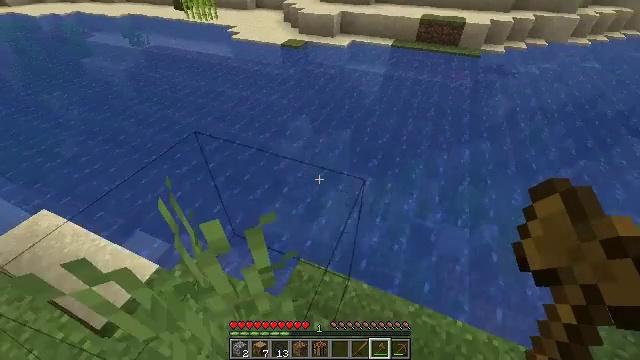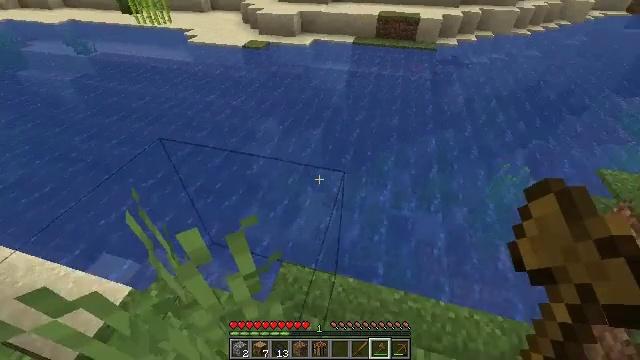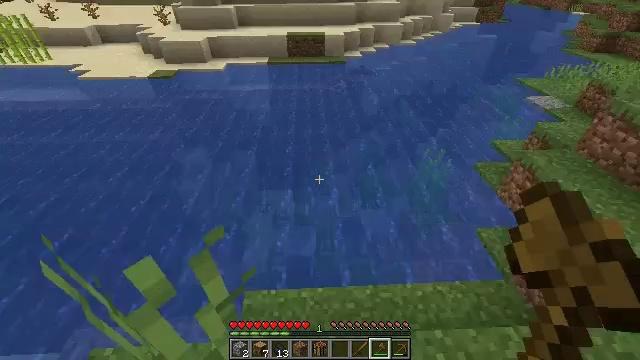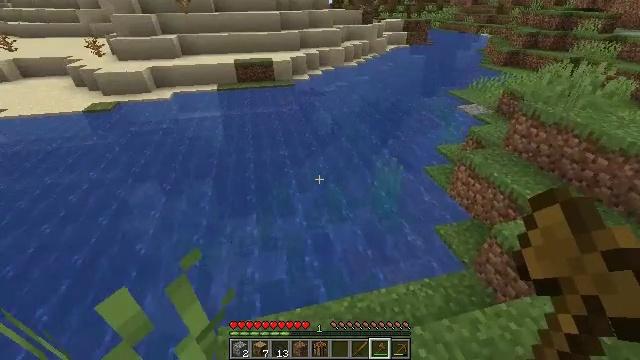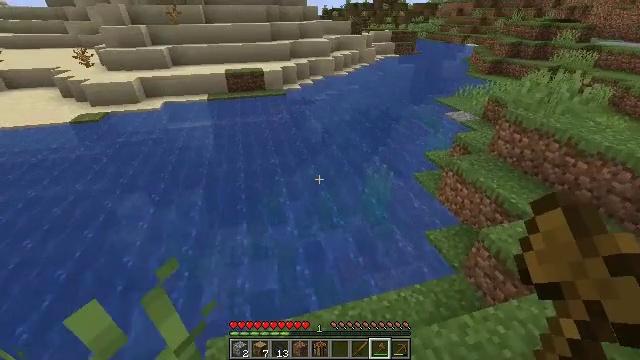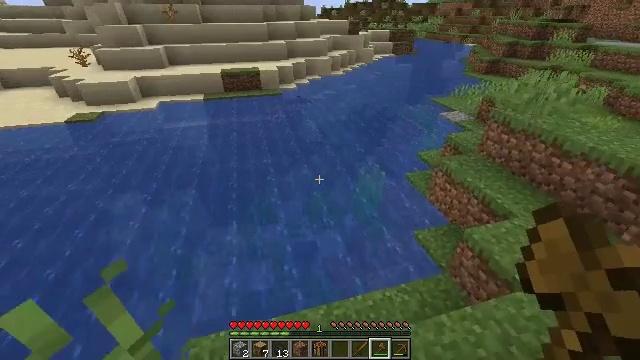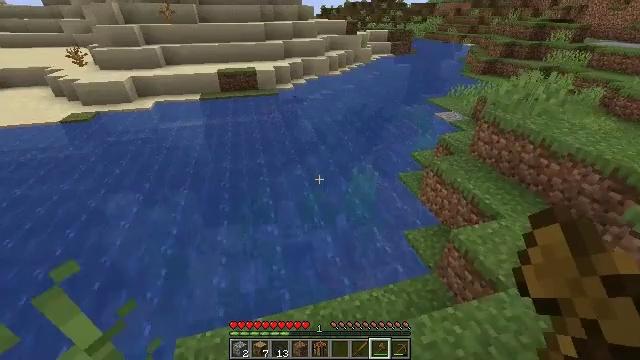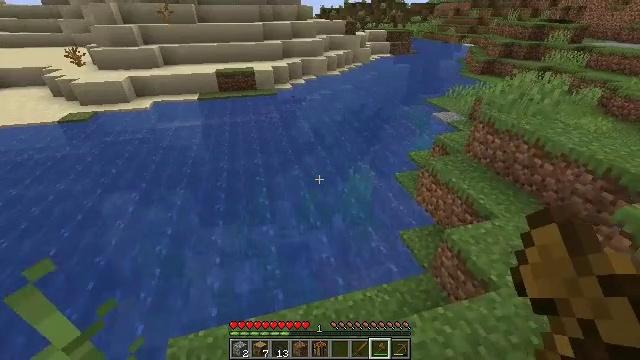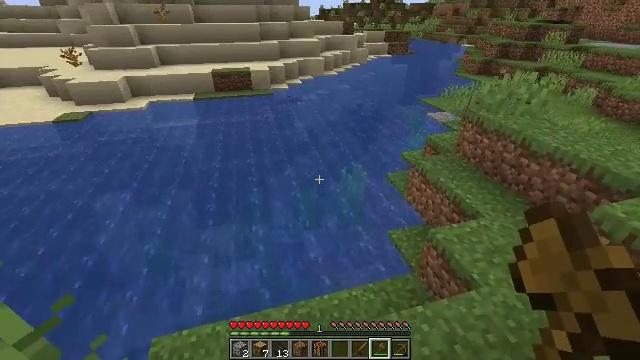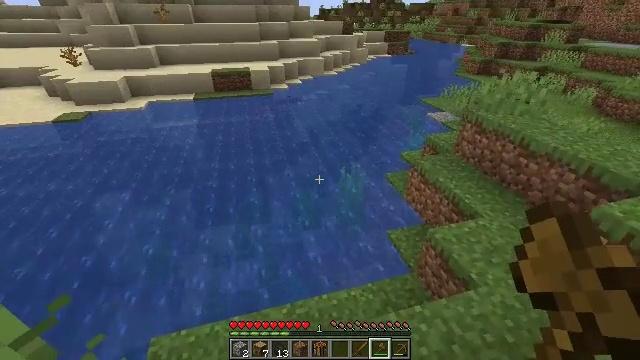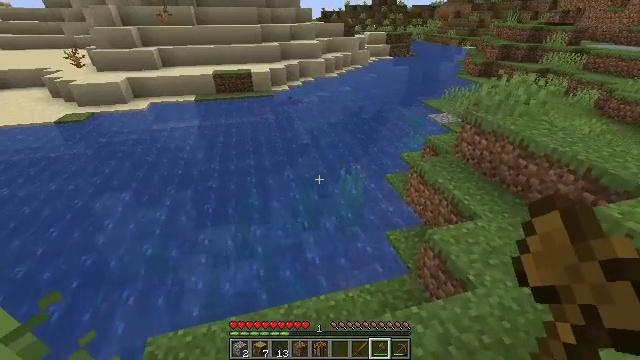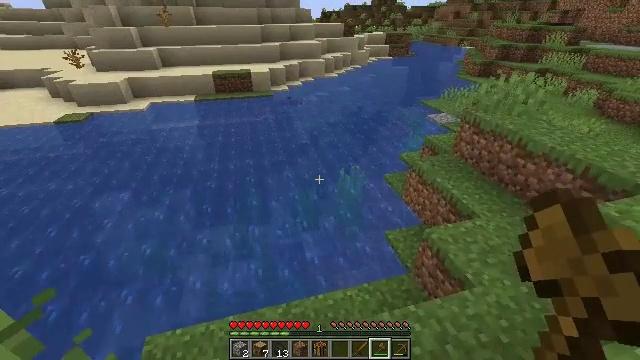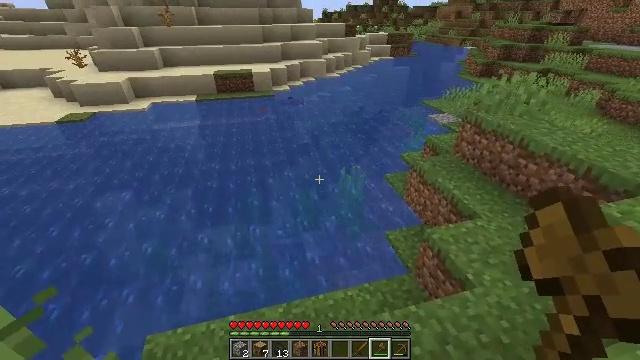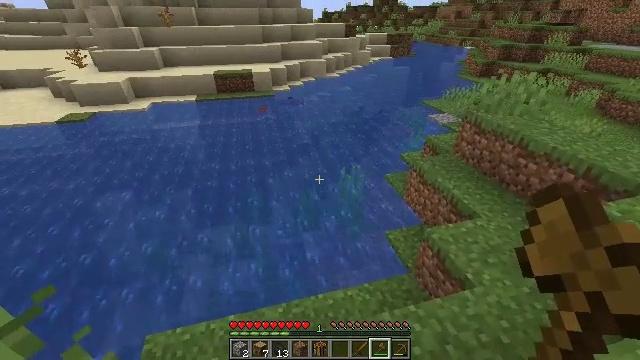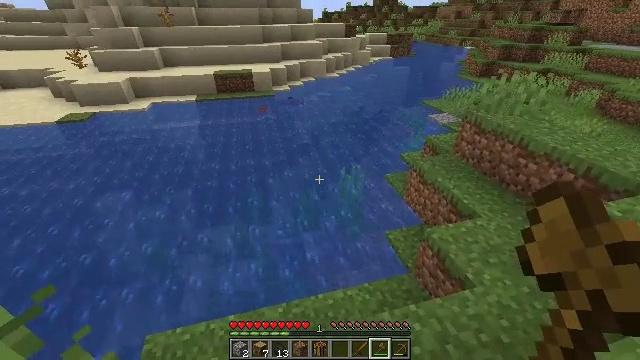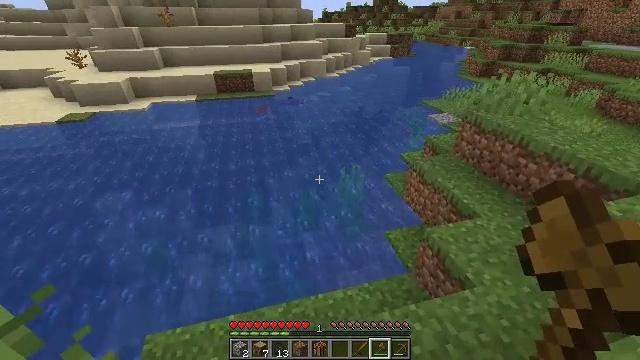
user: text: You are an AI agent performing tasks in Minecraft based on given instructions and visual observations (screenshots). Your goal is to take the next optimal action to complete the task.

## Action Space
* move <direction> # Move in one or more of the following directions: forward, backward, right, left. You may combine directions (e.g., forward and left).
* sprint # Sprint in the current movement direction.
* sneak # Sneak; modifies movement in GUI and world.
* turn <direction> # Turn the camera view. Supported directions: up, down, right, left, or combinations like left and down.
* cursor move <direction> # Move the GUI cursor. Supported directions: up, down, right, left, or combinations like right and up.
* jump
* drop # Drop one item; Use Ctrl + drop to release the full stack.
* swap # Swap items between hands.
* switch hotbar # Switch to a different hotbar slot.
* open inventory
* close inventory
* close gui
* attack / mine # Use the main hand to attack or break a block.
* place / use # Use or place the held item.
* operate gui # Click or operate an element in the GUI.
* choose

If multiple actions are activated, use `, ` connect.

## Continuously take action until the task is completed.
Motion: motion action
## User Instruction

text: Hunt a salmon.
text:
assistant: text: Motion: turn right
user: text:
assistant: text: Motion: turn right and up
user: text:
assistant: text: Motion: move right, turn right and up
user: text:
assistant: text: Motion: move right, turn right and up
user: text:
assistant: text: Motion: move right
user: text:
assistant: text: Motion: move right
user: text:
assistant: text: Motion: move right
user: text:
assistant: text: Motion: no_op
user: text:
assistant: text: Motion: no_op
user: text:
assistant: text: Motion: no_op
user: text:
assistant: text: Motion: no_op
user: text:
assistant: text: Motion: no_op
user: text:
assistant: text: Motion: no_op
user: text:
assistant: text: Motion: no_op
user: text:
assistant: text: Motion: no_op
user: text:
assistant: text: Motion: no_op
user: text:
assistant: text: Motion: no_op
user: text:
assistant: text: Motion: no_op
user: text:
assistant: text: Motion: no_op
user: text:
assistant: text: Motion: no_op
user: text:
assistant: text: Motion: move right
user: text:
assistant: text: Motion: move right
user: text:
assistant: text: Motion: move right
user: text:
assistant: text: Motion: move right
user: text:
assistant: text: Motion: move right
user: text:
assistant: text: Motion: move forward and move right
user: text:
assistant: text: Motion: move forward and move right
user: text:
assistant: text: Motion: move forward and move right
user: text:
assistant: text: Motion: move forward and move right
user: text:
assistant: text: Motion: move forward and move right